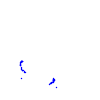
Particle: kaon